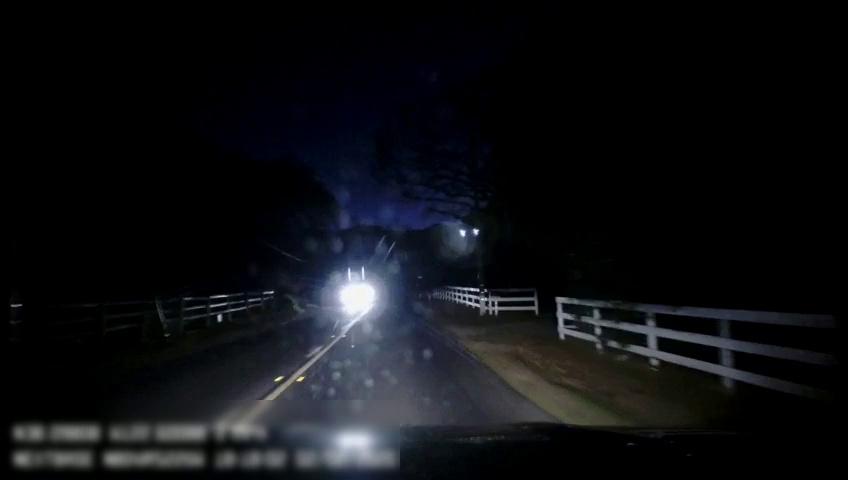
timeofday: Night
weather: Other
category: Drivable Space
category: Vehicles | Car
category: Lanes | Current Lane